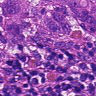
Metastatic tissue present: yes